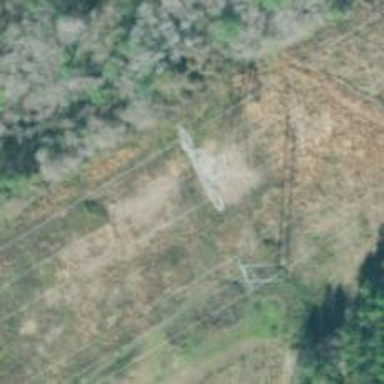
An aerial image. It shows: Lattice structure tower used for power transmission.